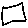
Label: square